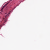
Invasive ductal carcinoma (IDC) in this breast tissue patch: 0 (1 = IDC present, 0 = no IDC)